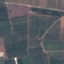
Land use / land cover: PermanentCrop